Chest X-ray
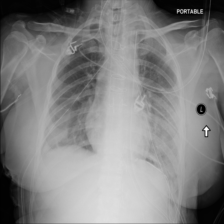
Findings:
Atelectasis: negative
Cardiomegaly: negative
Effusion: negative
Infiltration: negative
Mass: negative
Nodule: negative
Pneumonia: negative
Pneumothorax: negative
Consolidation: negative
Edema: negative
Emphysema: negative
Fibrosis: negative
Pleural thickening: negative
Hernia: negative